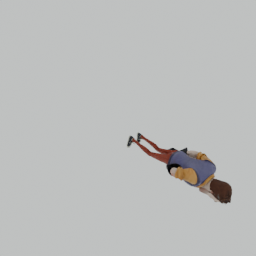
Label: people